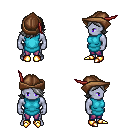
a pixel art fantasy rpg character, male body template, dark elf, purple skin, teal tunic, magenta pants, gray swoop hairstyle, leather cap, gold boots, four views (front, back, left, right), 2x2 character sprite sheet, small pixel art, hard edges, no anti-aliasing